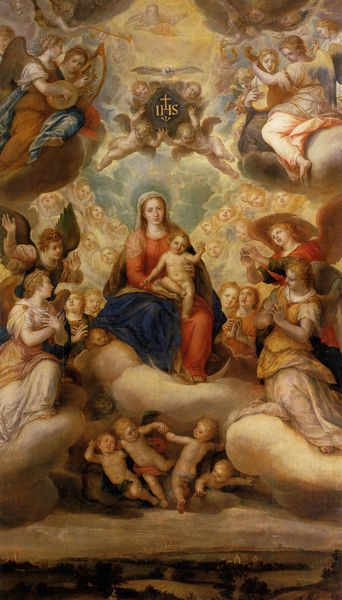
Titel: Marienaltarblatt aus der ehemaligen Jesuitenkirche St. Salvator, Augsburg
Künstler: Christoph Schwarz
Standort: München
Institution: Bayerische Staatsgemäldesammlungen
Schlagwörter: blau, flügel, gemälde, gott, himmel, nackt, umhang, wolken, bäume, gelb, grün, landschaft, ocker, sand, sitzen, frau, grau, hell, hintergrund, köpfe, licht, mitte, orange, weiss, blick, haus, rot, schleier, wolke, tanz, gesichter, barock, taube, hände, instrument, erde, felder, häuser, kirche, gewand, gold, sitzend, gewänder, kind, mutter, instrumente, musik, rosa, wald, kinder, engel, putto, italien, baby, blue, church, red, religious, thron, women, gefaltet, painting, sitting, woman, inschrift, hoch, freude, spiel, motiv, schweben, babys, monogramm, beten, christus, jesus, pieta, christlich, angel, angels, cloud, clouds, harp, heaven, naked, nude, knieend, religiös, segnen, chor, sun, child, heilige, fresko, laute, light, fanfare, harfe, posaune, putten, maria, wandbild, madonna, anbetung, mutter gottes, mother, bird, erzengel, putti, ciel, cross, faces, ikone, wings, virgin, cherub, italy, schar, music, jesuskind, art, lau, dreifaltigkeit, nuages, religion, scharen, segensgestus, musikinstrumente, ange, anges, god, heiliger geist, christ, passion, fresco, himmelskönigin, inri, jungfrau maria, instruments, kids, hl geist, christuskind, ihs, himmlisch, dieu, christian, mary, kirchenmalerei, saints, dancing, pray, little, blick in den himmel, wing, frescoe, trumpet, cieling, ikon, deckenbemahlung, kristkind, segengestus, engelscharen, guitar, momen, lute, holy, catholic, heart, heavenly, infant, virgin mary, t, adoration, lyre, paintin, name, catholocism, holy spirit, cherubim, chrsit, merry, baby jesus, christ child, marry, tauge, reniassance, pigeon, bab, immaculate, chrsitain, virgine, little angels